Field crop: maize
Growth stage: 1
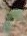
Species: datura